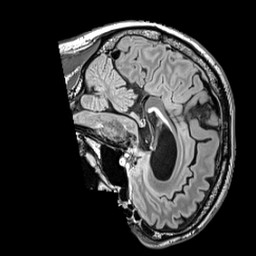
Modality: FLAIR
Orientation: sagittal
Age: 61
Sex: male
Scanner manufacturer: siemens
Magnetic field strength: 3 T
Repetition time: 5 s
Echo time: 0.387 s